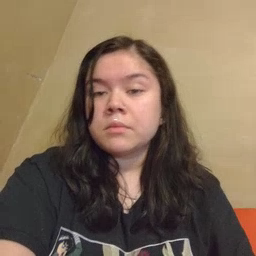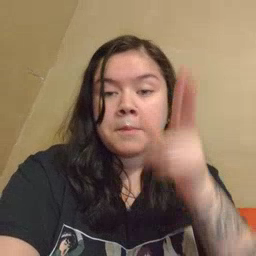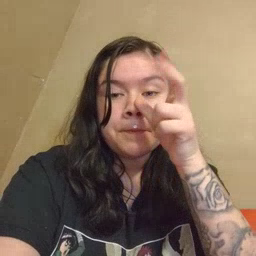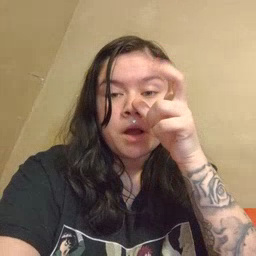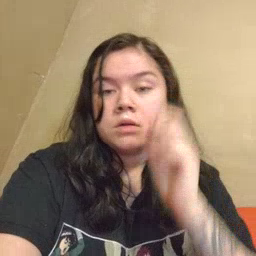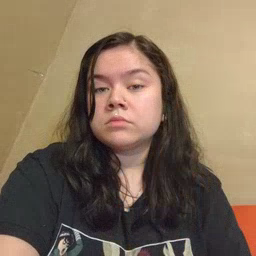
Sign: bug